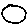
Label: moon